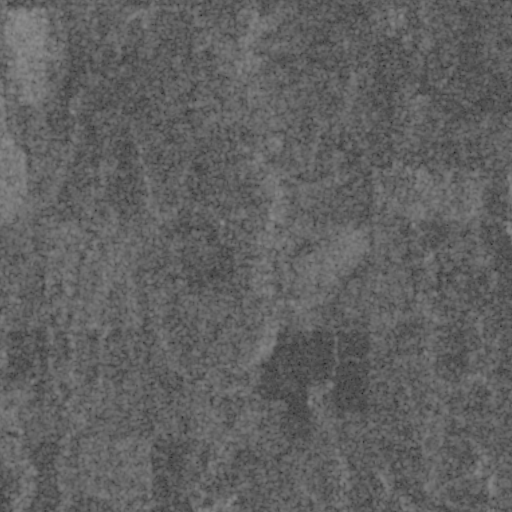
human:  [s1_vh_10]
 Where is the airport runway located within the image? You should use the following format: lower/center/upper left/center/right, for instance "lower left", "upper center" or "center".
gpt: The airport runway is located in the upper right of the image.
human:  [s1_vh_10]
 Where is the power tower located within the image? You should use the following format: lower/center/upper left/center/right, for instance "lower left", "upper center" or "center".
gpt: There is no power tower in the image.

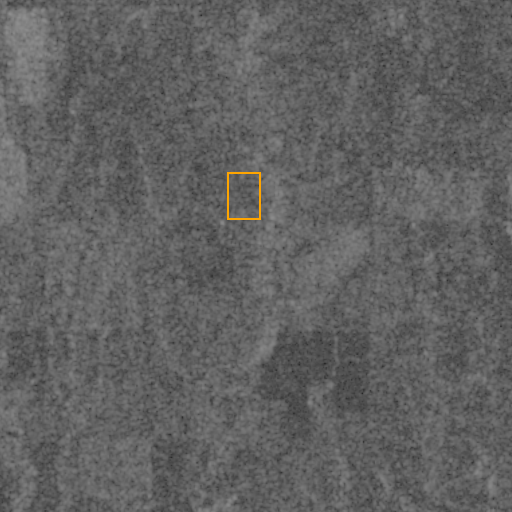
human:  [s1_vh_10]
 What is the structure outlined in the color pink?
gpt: There is no pink outline.
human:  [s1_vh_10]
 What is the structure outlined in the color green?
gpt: There is no structure outlined in green.